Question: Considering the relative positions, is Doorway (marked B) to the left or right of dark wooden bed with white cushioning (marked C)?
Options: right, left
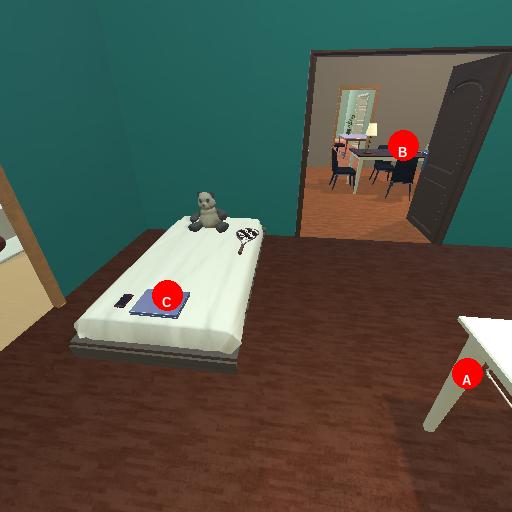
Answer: right